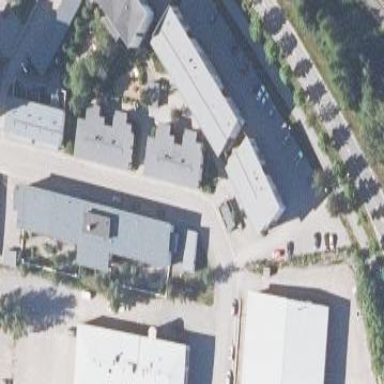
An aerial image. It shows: White building with gray roof.